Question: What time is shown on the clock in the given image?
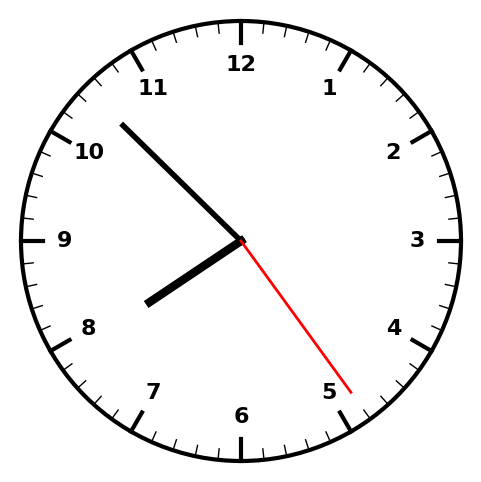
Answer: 07:52:24